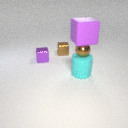
large purple rubber cube above small brown metal sphere